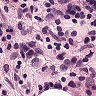
Metastatic tissue present: yes